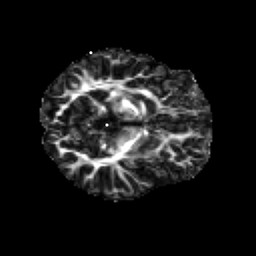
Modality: FA
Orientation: axial
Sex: male
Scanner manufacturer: siemens
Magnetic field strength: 3 T
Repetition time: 5 s
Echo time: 0.071 s